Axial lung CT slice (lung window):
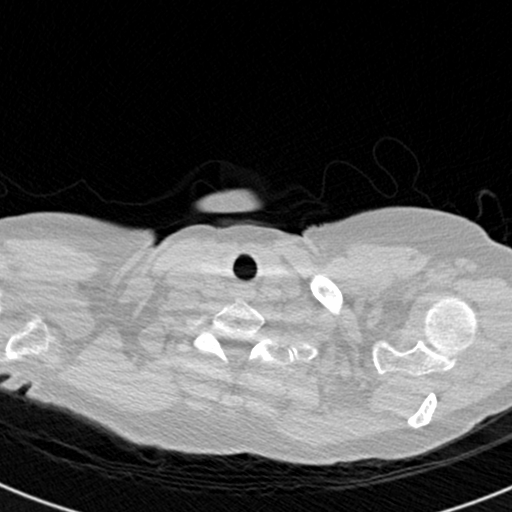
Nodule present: no